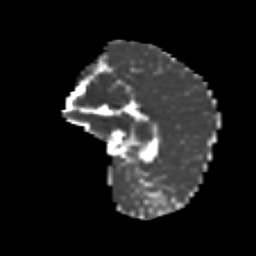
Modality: MD
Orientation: sagittal
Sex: male
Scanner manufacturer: siemens
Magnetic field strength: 3 T
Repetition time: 5 s
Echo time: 0.071 s